Question: I am working on a PHP website whose code I inherited from a development team. I am trying to get it to run properly on my local machine (Windows 7/Apache/Zend Studio), but I am having trouble with the login. Instead of directing me to the front page, it sends me to a blank screen with a bunch of debug info. If I then try again and manually go to the front page then it accurately shows my status as logged in. I have very few debugging leads except for a PHP error:
'''
Source File:
C:\Program Files (x86)\Zend\Apache2\htdocs\weatherbell.com\public
itch\lib\FJF_BASE.php : 113
Error String:
Warning: Cannot modify header information - headers already sent by (output started at C:\Program Files (x86)\Zend\Apache2\htdocs\weatherbell.com\public
itch\lib\FJF_BASE.php:28) in C:\Program Files (x86)\Zend\Apache2\htdocs\weatherbell.com\public
itch\lib\FJF_BASE.php on line 113
'''

- <URL>
Here is some additional debug info:
'''
**FUNCTION DATA:**
Function Name: header
Function Arguments:
'Location: /'
**REQUEST:**
GET
array (
'cmd' => 'login',
)
POST
array (
'cmd' => 'login',
'username' => '********'
'password' => '********',
)
COOKIE
array (
'PHPSESSID' => '2jhhjib1el57ic8jm62sokcpq7',
'ZDEDebuggerPresent' => 'php,phtml,php3',
)
**SERVER VARIABLES:**
SERVER
array (
'ALLUSERSPROFILE' => 'C:\ProgramData',
'APPDATA' => 'C:\Windows\system32\config\systemprofile\AppData\Roaming',
'CLASSPATH' => '.;C:\Program Files (x86)\Java\jre6\lib\ext\QTJava.zip',
'CommonProgramFiles' => 'C:\Program Files (x86)\Common Files',
'CommonProgramFiles(x86)' => 'C:\Program Files (x86)\Common Files',
'CommonProgramW6432' => 'C:\Program Files\Common Files',
'COMPUTERNAME' => 'MIKE-PC',
'ComSpec' => 'C:\Windows\system32\cmd.exe',
'COR_ENABLE_PROFILING' => '1',
'COR_PROFILER' => 'MyProfiler',
'CYGWIN' => 'tty',
'DB2INSTANCE' => 'DB2',
'FP_NO_HOST_CHECK' => 'NO',
'GTK_BASEPATH' => 'C:\Program Files (x86)\GtkSharp\2.12\',
'LOCALAPPDATA' => 'C:\Windows\system32\config\systemprofile\AppData\Local',
'NUMBER_OF_PROCESSORS' => '2',
'OS' => 'Windows_NT',
'Path' => 'C:\Users\Mike\AppData\Local\Google\Chrome\Application;C:\Program Files (x86)\PlayCap 0.1.1...cut...',
'PATHEXT' => '.COM;.EXE;.BAT;.CMD;.VBS;.VBE;.JS;.JSE;.WSF;.WSH;.MSC;.RB;.RBW',
'PHPRC' => 'C:\Program Files (x86)\Zend\ZendServer\etc',
'PHP_FCGI_MAX_REQUESTS' => '10000',
'PROCESSOR_ARCHITECTURE' => 'x86',
'PROCESSOR_ARCHITEW6432' => 'AMD64',
'PROCESSOR_IDENTIFIER' => 'Intel64 Family 6 Model 23 Stepping 10, GenuineIntel',
'PROCESSOR_LEVEL' => '6',
'PROCESSOR_REVISION' => '170a',
'ProgramData' => 'C:\ProgramData',
'ProgramFiles' => 'C:\Program Files (x86)',
'ProgramFiles(x86)' => 'C:\Program Files (x86)',
'ProgramW6432' => 'C:\Program Files',
'protector_attach' => 'true',
'PSModulePath' => 'C:\Windows\system32\WindowsPowerShell\v1.0\Modules\',
'PUBLIC' => 'C:\Users\Public',
'QTJAVA' => 'C:\Program Files (x86)\Java\jre6\lib\ext\QTJava.zip',
'SAN_DIR' => 'C:\Program Files\SiSoftware\SiSoftware Sandra Lite 2012.SP5',
'SystemDrive' => 'C:',
'SystemRoot' => 'C:\Windows',
'TEMP' => 'C:\Users\Mike\AppData\Local\Temp',
'TMP' => 'C:\Windows\TEMP',
'USERDOMAIN' => 'WORKGROUP',
'USERNAME' => 'MIKE-PC$',
'USERPROFILE' => 'C:\Windows\system32\config\systemprofile',
'VS100COMNTOOLS' => 'E:\Microsoft Visual Studio 10.0\Common7\Tools\',
'windir' => 'C:\Windows',
'windows_tracing_flags' => '3',
'AP_PARENT_PID' => '3828',
'_FCGI_CLIENT_PID_' => '5632',
'_FCGI_MUTEX_' => '1444',
'_FCGI_NTAUTH_IMPERSONATE_' => '1',
'_FCGI_SHUTDOWN_EVENT_' => '1440',
'FCGI_ROLE' => 'RESPONDER',
'REDIRECT_STATUS' => '200',
'HTTP_HOST' => 'localhost',
'HTTP_CONNECTION' => 'keep-alive',
'CONTENT_LENGTH' => '37',
'HTTP_CACHE_CONTROL' => 'max-age=0',
'HTTP_ORIGIN' => 'http://localhost',
'HTTP_USER_AGENT' => 'Mozilla/5.0 (Windows NT 6.1; WOW64) AppleWebKit/537.1 (KHTML, like Gecko) Chrome/21.0.1180...cut...',
'CONTENT_TYPE' => 'application/x-www-form-urlencoded',
'HTTP_ACCEPT' => 'text/html,application/xhtml+xml,application/xml;q=0.9,*/*;q=0.8',
'HTTP_REFERER' => 'http://localhost/login/',
'HTTP_ACCEPT_ENCODING' => 'gzip,deflate,sdch',
'HTTP_ACCEPT_LANGUAGE' => 'en-US,en;q=0.8',
'HTTP_ACCEPT_CHARSET' => 'ISO-8859-1,utf-8;q=0.7,*;q=0.3',
'HTTP_COOKIE' => 'PHPSESSID=2jhhjib1el57ic8jm62sokcpq7; ZDEDebuggerPresent=php,phtml,php3',
'PATH' => 'C:\Program Files (x86)\PlayCap 0.1.1\bin;C:\Program Files\Java\jdk1.7.0_05\bin;C:\Program ...cut...',
'COMSPEC' => 'C:\Windows\system32\cmd.exe',
'WINDIR' => 'C:\Windows',
'SERVER_SIGNATURE' => '',
'SERVER_SOFTWARE' => 'Apache',
'SERVER_NAME' => 'localhost',
'SERVER_ADDR' => '127.0.0.1',
'SERVER_PORT' => '80',
'REMOTE_ADDR' => '127.0.0.1',
'DOCUMENT_ROOT' => 'C:/Program Files (x86)/Zend/Apache2/htdocs/weatherbell.com/public',
'SERVER_ADMIN' => 'webmaster@dummy-host.example.com',
'SCRIPT_FILENAME' => 'C:/Program Files (x86)/Zend/Apache2/htdocs/weatherbell.com/public/fitch/index.php',
'REMOTE_PORT' => '16495',
'REDIRECT_QUERY_STRING' => 'cmd=login',
'REDIRECT_URL' => '/login/',
'GATEWAY_INTERFACE' => 'CGI/1.1',
'SERVER_PROTOCOL' => 'HTTP/1.1',
'REQUEST_METHOD' => 'POST',
'QUERY_STRING' => 'cmd=login',
'REQUEST_URI' => '/login/',
'SCRIPT_NAME' => '/fitch/index.php',
'PHP_SELF' => '/fitch/index.php',
'REQUEST_TIME' => <PHONE>,
'argv' =>
array (
0 => 'cmd=login',
),
'argc' => 1,
)
'''
I am not sure if this is the cause of the problem. The website makes extensive use of Mod_rewrite - so maybe that is the cause...
Here is my '.htaccess', just in case:
'''
IndexIgnore *
<Limit GET POST>
order deny,allow
deny from all
allow from all
</Limit>
<Limit PUT DELETE>
order deny,allow
deny from all
</Limit>
ErrorDocument 404 /fitch/index.php?cmd=404error
RewriteEngine On
RewriteRule ^fitch/resources/ckfinder300/(.+)$ /fitch/resources/ckfinder/$1?maxWidth=300 [NC,L,QSA]
RewriteRule ^xd_receiver\.html$ /fitch/lib/facebook-platform/xd_receiver.html [NC,L,QSA]
RewriteCond %{HTTP_HOST} ^weatherbell\.com
RewriteRule ^(.*)$ http://www.weatherbell.com/$1 [R=301]
RewriteRule ^/?$ /fitch/index.php?cmd=homepage [NC,L,QSA]
#ADMIN
RewriteRule ^admin/?$ /fitch/index.php?cmd=admin [NC,L,QSA]
RewriteRule ^admin/logout/?$ /fitch/index.php?cmd=admin&logout=1 [NC,L,QSA]
#RewriteRule ^admin/users/?$ /fitch/index.php?cmd=admin_users [NC,L,QSA]
#RewriteRule ^admin/users/page/(\d+)/?$ /fitch/index.php?cmd=admin_users&page=$1 [NC,L,QSA]
#RewriteRule ^admin/users/page/(\d+)/keyword/([^\/]+)/?$ /fitch/index.php?cmd=admin_users&page=$1&keyword=$2 [NC,L,QSA]
RewriteRule ^admin/users/(admins|general)/?$ /fitch/index.php?cmd=admin_users&mode=$1 [NC,L,QSA]
RewriteRule ^admin/users/(admins|general)/page/(\d+)/?$ /fitch/index.php?cmd=admin_users&mode=$1&page=$2 [NC,L,QSA]
RewriteRule ^admin/users/(admins|general)/page/(\d+)/keyword/([^\/]+)/?$ /fitch/index.php?cmd=admin_users&mode=$1&page=$2&keyword=$3 [NC,L,QSA]
RewriteRule ^admin/users/export/?$ /fitch/index.php?cmd=admin_users_export [NC,L,QSA]
RewriteRule ^admin/users/(admins|general)/add/?$ /fitch/index.php?cmd=admin_users_edit&mode=$1 [NC,L,QSA]
RewriteRule ^admin/users/(admins|general)/edit/(\d+)/?$ /fitch/index.php?cmd=admin_users_edit&mode=$1&id=$2 [NC,L,QSA]
RewriteRule ^admin/users/(admins|general)/permissions/(\d+)/?$ /fitch/index.php?cmd=admin_users_permissions&mode=$1&id=$2 [NC,L,QSA]
RewriteRule ^admin/cms_content/?$ /fitch/index.php?cmd=admin_cms_content [NC,L,QSA]
RewriteRule ^admin/cms_content/add/?$ /fitch/index.php?cmd=admin_cms_content_edit [NC,L,QSA]
RewriteRule ^admin/cms_content/edit/(\d+)/?$ /fitch/index.php?cmd=admin_cms_content_edit&id=$1 [NC,L,QSA]
RewriteRule ^admin/site_vars/?$ /fitch/index.php?cmd=admin_site_vars [NC,L,QSA]
RewriteRule ^admin/seo_redirect_tool/?$ /fitch/index.php?cmd=admin_seo_redirect_tool [NC,L,QSA]
RewriteRule ^admin/seo_redirect_tool/add/?$ /fitch/index.php?cmd=admin_seo_redirect_tool_edit [NC,L,QSA]
RewriteRule ^admin/seo_redirect_tool/edit/(\d+)/?$ /fitch/index.php?cmd=admin_seo_redirect_tool_edit&id=$1 [NC,L,QSA]
RewriteRule ^admin/global_seo_controller/?$ /fitch/index.php?cmd=admin_global_seo_controller [NC,L,QSA]
RewriteRule ^admin/global_seo_controller/add/?$ /fitch/index.php?cmd=admin_global_seo_controller_edit [NC,L,QSA]
RewriteRule ^admin/global_seo_controller/edit/(\d+)/?$ /fitch/index.php?cmd=admin_global_seo_controller_edit&id=$1 [NC,L,QSA]
RewriteRule ^admin/cenzor/?$ /fitch/index.php?cmd=admin_cenzor [NC,L,QSA]
RewriteRule ^admin/cenzor/comments/?$ /fitch/index.php?cmd=admin_cenzor&comments=1 [NC,L,QSA]
RewriteRule ^admin/blogs/?$ /fitch/index.php?cmd=admin_blogs [NC,L,QSA]
RewriteRule ^admin/blogs/add/?$ /fitch/index.php?cmd=admin_blogs_edit [NC,L,QSA]
RewriteRule ^admin/blogs/edit/(\d+)/?$ /fitch/index.php?cmd=admin_blogs_edit&id=$1 [NC,L,QSA]
RewriteRule ^admin/blogs/entries/?$ /fitch/index.php?cmd=admin_blogs_entries [NC,L,QSA]
RewriteRule ^admin/blogs/entries/add/?$ /fitch/index.php?cmd=admin_blogs_entries_edit [NC,L,QSA]
RewriteRule ^admin/blogs/entries/edit/(\d+)/?$ /fitch/index.php?cmd=admin_blogs_entries_edit&id=$1 [NC,L,QSA]
RewriteRule ^admin/blogs/categories/?$ /fitch/index.php?cmd=admin_blogs_categories [NC,L,QSA]
RewriteRule ^admin/blogs/categories/add/?$ /fitch/index.php?cmd=admin_blogs_categories_edit [NC,L,QSA]
RewriteRule ^admin/blogs/categories/edit/(\d+)/?$ /fitch/index.php?cmd=admin_blogs_categories_edit&id=$1 [NC,L,QSA]
RewriteRule ^admin/comments/([^\/]+)/?$ /fitch/index.php?cmd=admin_comments&type=$1 [NC,L,QSA]
RewriteRule ^admin/comments/([^\/]+)/page/(\d+)/?$ /fitch/index.php?cmd=admin_comments&type=$1&page=$2 [NC,L,QSA]
RewriteRule ^admin/comments/([^\/]+)/edit/(\d+)/?$ /fitch/index.php?cmd=admin_comments_edit&type=$1&id=$2 [NC,L,QSA]
RewriteRule ^admin/comments/([^\/]+)/(\d+)/?$ /fitch/index.php?cmd=admin_comments&type=$1&id=$2 [NC,L,QSA]
RewriteRule ^admin/comments/([^\/]+)/(\d+)/page/(\d+)/?$ /fitch/index.php?cmd=admin_comments&type=$1&id=$2&page=$3 [NC,L,QSA]
RewriteRule ^admin/comments/([^\/]+)/(\d+)/edit/(\d+)/?$ /fitch/index.php?cmd=admin_comments_edit&type=$1&item_id=$2&id=$3 [NC,L,QSA]
RewriteRule ^admin/premium_categories/?$ /fitch/index.php?cmd=admin_premium_categories [NC,L,QSA]
RewriteRule ^admin/premium_categories/add/?$ /fitch/index.php?cmd=admin_premium_categories_edit [NC,L,QSA]
RewriteRule ^admin/premium_categories/edit/(\d+)/?$ /fitch/index.php?cmd=admin_premium_categories_edit&id=$1 [NC,L,QSA]
RewriteRule ^admin/premium_categories/edit/(\d+)/subcategories/?$ /fitch/index.php?cmd=admin_premium_categories&parent_id=$1 [NC,L,QSA]
RewriteRule ^admin/premium_categories/edit/(\d+)/subcategories/add/?$ /fitch/index.php?cmd=admin_premium_categories_edit&parent_id=$1 [NC,L,QSA]
RewriteRule ^admin/premium_categories/edit/(\d+)/subcategories/edit/(\d+)/?$ /fitch/index.php?cmd=admin_premium_categories_edit&parent_id=$1&id=$2 [NC,L,QSA]
RewriteRule ^admin/premium_cms_content/?$ /fitch/index.php?cmd=admin_premium_cms_content [NC,L,QSA]
RewriteRule ^admin/premium_cms_content/add/?$ /fitch/index.php?cmd=admin_premium_cms_content_edit [NC,L,QSA]
RewriteRule ^admin/premium_cms_content/edit/(\d+)/?$ /fitch/index.php?cmd=admin_premium_cms_content_edit&id=$1 [NC,L,QSA]
RewriteRule ^admin/videos/categories/?$ /fitch/index.php?cmd=admin_videos_categories [NC,L,QSA]
RewriteRule ^admin/videos/categories/add/?$ /fitch/index.php?cmd=admin_videos_categories_edit [NC,L,QSA]
RewriteRule ^admin/videos/categories/edit/(\d+)/?$ /fitch/index.php?cmd=admin_videos_categories_edit&id=$1 [NC,L,QSA]
RewriteRule ^admin/videos/?$ /fitch/index.php?cmd=admin_videos [NC,L,QSA]
RewriteRule ^admin/videos/add/?$ /fitch/index.php?cmd=admin_videos_edit [NC,L,QSA]
RewriteRule ^admin/videos/edit/(\d+)/?$ /fitch/index.php?cmd=admin_videos_edit&id=$1 [NC,L,QSA]
RewriteRule ^admin/videos/encoder_notification/?$ /fitch/index.php?cmd=admin_videos_encoder_notification [NC,L,QSA]
RewriteRule ^admin/videos_recipes/?$ /fitch/index.php?cmd=admin_videos_recipes [NC,L,QSA]
RewriteRule ^admin/videos_recipes/add/?$ /fitch/index.php?cmd=admin_videos_recipes_edit [NC,L,QSA]
RewriteRule ^admin/videos_recipes/(\d+)/?$ /fitch/index.php?cmd=admin_videos_recipes_edit&id=$1 [NC,L,QSA]
RewriteRule ^admin/premium_subscribers_mailer/?$ /fitch/index.php?cmd=admin_premium_subscribers_mailer [NC,L,QSA]
RewriteRule ^cron/check_subscriptions/?$ /fitch/index.php?cmd=cron_check_subscriptions [NC,L,QSA]
RewriteRule ^cron/check_trial_subscriptions/?$ /fitch/index.php?cmd=cron_check_trial_subscriptions [NC,L,QSA]
RewriteRule ^cron/premium_subscribers_mailer/?$ /fitch/index.php?cmd=cron_premium_subscribers_mailer [NC,L,QSA]
RewriteRule ^login/?$ /fitch/index.php?cmd=login [NC,L,QSA]
RewriteRule ^logout/?$ /fitch/index.php?cmd=login&logout=1 [NC,L,QSA]
RewriteRule ^forgot-password/?$ /fitch/index.php?cmd=forgot_password [NC,L,QSA]
RewriteRule ^register/?$ /fitch/index.php?cmd=register [NC,L,QSA]
RewriteRule ^register/payment/?$ /fitch/index.php?cmd=register_payment [NC,L,QSA]
RewriteRule ^account/edit/?$ /fitch/index.php?cmd=account_edit [NC,L,QSA]
RewriteRule ^refer-a-friend/?$ /fitch/index.php?cmd=referafriend [NC,L,QSA]
RewriteRule ^weather-maps/?$ /fitch/index.php?cmd=weather_maps [NC,L,QSA]
RewriteRule ^commercial/?$ /fitch/index.php?cmd=commercial [NC,L,QSA]
RewriteRule ^commercial/([\-a-zA-Z\d]+)/?$ /fitch/index.php?cmd=commercial_category&url=$1 [NC,L,QSA]
RewriteRule ^commercial/([\-a-zA-Z\d]+)/([\-a-zA-Z\d]+)/?$ /fitch/index.php?cmd=commercial_details&url=$1&item_url=$2 [NC,L,QSA]
RewriteRule ^premium/?$ /fitch/index.php?cmd=premium [NC,L,QSA]
RewriteRule ^premium/weather/?$ /fitch/index.php?cmd=weather [NC,L,QSA]
RewriteRule ^premium/([\-a-zA-Z\d]+)/?$ /fitch/index.php?cmd=blog&url=$1 [NC,L,QSA]
RewriteRule ^premium/([\-a-zA-Z\d]+)/page/(\d+)/?$ /fitch/index.php?cmd=blog&url=$1&page=$2 [NC,L,QSA]
RewriteRule ^premium/([\-a-zA-Z\d]+)/calendar/([\-\d]+)/?$ /fitch/index.php?cmd=blog&url=$1&calendar=$2 [NC,L,QSA]
RewriteRule ^premium/([\-a-zA-Z\d]+)/calendar/([\-\d]+)/page/(\d+)/?$ /fitch/index.php?cmd=blog&url=$1&calendar=$2&page=$3 [NC,L,QSA]
RewriteRule ^premium/([\-a-zA-Z\d]+)/([^\/]+)/?$ /fitch/index.php?cmd=blog_entry&blog_url=$1&entry_url=$2 [NC,L,QSA]
RewriteRule ^weather-news/?$ /fitch/index.php?cmd=blog&url=weather-news [NC,L,QSA]
RewriteRule ^weather-news/page/(\d+)/?$ /fitch/index.php?cmd=blog&url=weather-news&page=$1 [NC,L,QSA]
RewriteRule ^weather-news/calendar/([\-\d]+)/?$ /fitch/index.php?cmd=blog&url=weather-news&calendar=$1 [NC,L,QSA]
RewriteRule ^weather-news/calendar/([\-\d]+)/page/(\d+)/?$ /fitch/index.php?cmd=blog&url=weather-news&calendar=$1&page=$2 [NC,L,QSA]
RewriteRule ^weather-news/([^\/]+)/?$ /fitch/index.php?cmd=blog_entry&blog_url=weather-news&entry_url=$1 [NC,L,QSA]
RewriteRule ^weatherbell-press/?$ /fitch/index.php?cmd=blog&url=weatherbell-press [NC,L,QSA]
RewriteRule ^weatherbell-press/page/(\d+)/?$ /fitch/index.php?cmd=blog&url=weatherbell-press&page=$1 [NC,L,QSA]
RewriteRule ^weatherbell-press/calendar/([\-\d]+)/?$ /fitch/index.php?cmd=blog&url=weatherbell-press&calendar=$1 [NC,L,QSA]
RewriteRule ^weatherbell-press/calendar/([\-\d]+)/page/(\d+)/?$ /fitch/index.php?cmd=blog&url=weatherbell-press&calendar=$1&page=$2 [NC,L,QSA]
RewriteRule ^weatherbell-press/([^\/]+)/?$ /fitch/index.php?cmd=blog_entry&blog_url=weatherbell-press&entry_url=$1 [NC,L,QSA]
RewriteRule ^videos/?$ /fitch/index.php?cmd=videos [NC,L,QSA]
RewriteRule ^videos/([\-a-zA-Z\d]+)/?$ /fitch/index.php?cmd=videos_details&url=$1 [NC,L,QSA]
RewriteRule ^contact-us/?$ /fitch/index.php?cmd=contact [NC,L,QSA]
RewriteRule ^search/?$ /fitch/index.php?cmd=search [NC,L,QSA]
RewriteRule ^subscriptions_response/?$ /fitch/index.php?cmd=subscriptions_response [NC,L,QSA]
RewriteRule ^cron/subscriptions_date_updater/?$ /fitch/index.php?cmd=cron_subscriptions_date_updater [NC,L,QSA]
RewriteRule ^partner/rss/([\-a-zA-Z\d]+)/?$ /fitch/index.php?cmd=partner_rss&url=$1 [NC,L,QSA]
RewriteRule ^page-not-found/?$ /fitch/index.php?cmd=404error [NC,L,QSA]
RewriteRule ^([\w\/\-]+)/?$ /fitch/index.php?cmd=page&url_title=$1 [NC,L,QSA]
'''
And for completeness, here is my <URL>.
I am new to PHP, Mod_rewrite, and server installation in general - so I would appreciate some help!
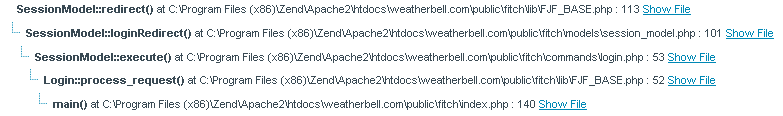
Answer: This is the line:
'''
$data = date("m/d/Y h:i:s") . " " . number_format(microtime(), 3) . "(" . $method . "): " . $str . "
";
'''
number_format expects a float, but microtime by default returns a string, what may, depending on error_reporting, result in a notice. This notice will be the output.
I would simply remove this:
'''
number_format(microtime(), 3)
'''
... I don't think microseconds are necessary for debugging in any way.